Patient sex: M
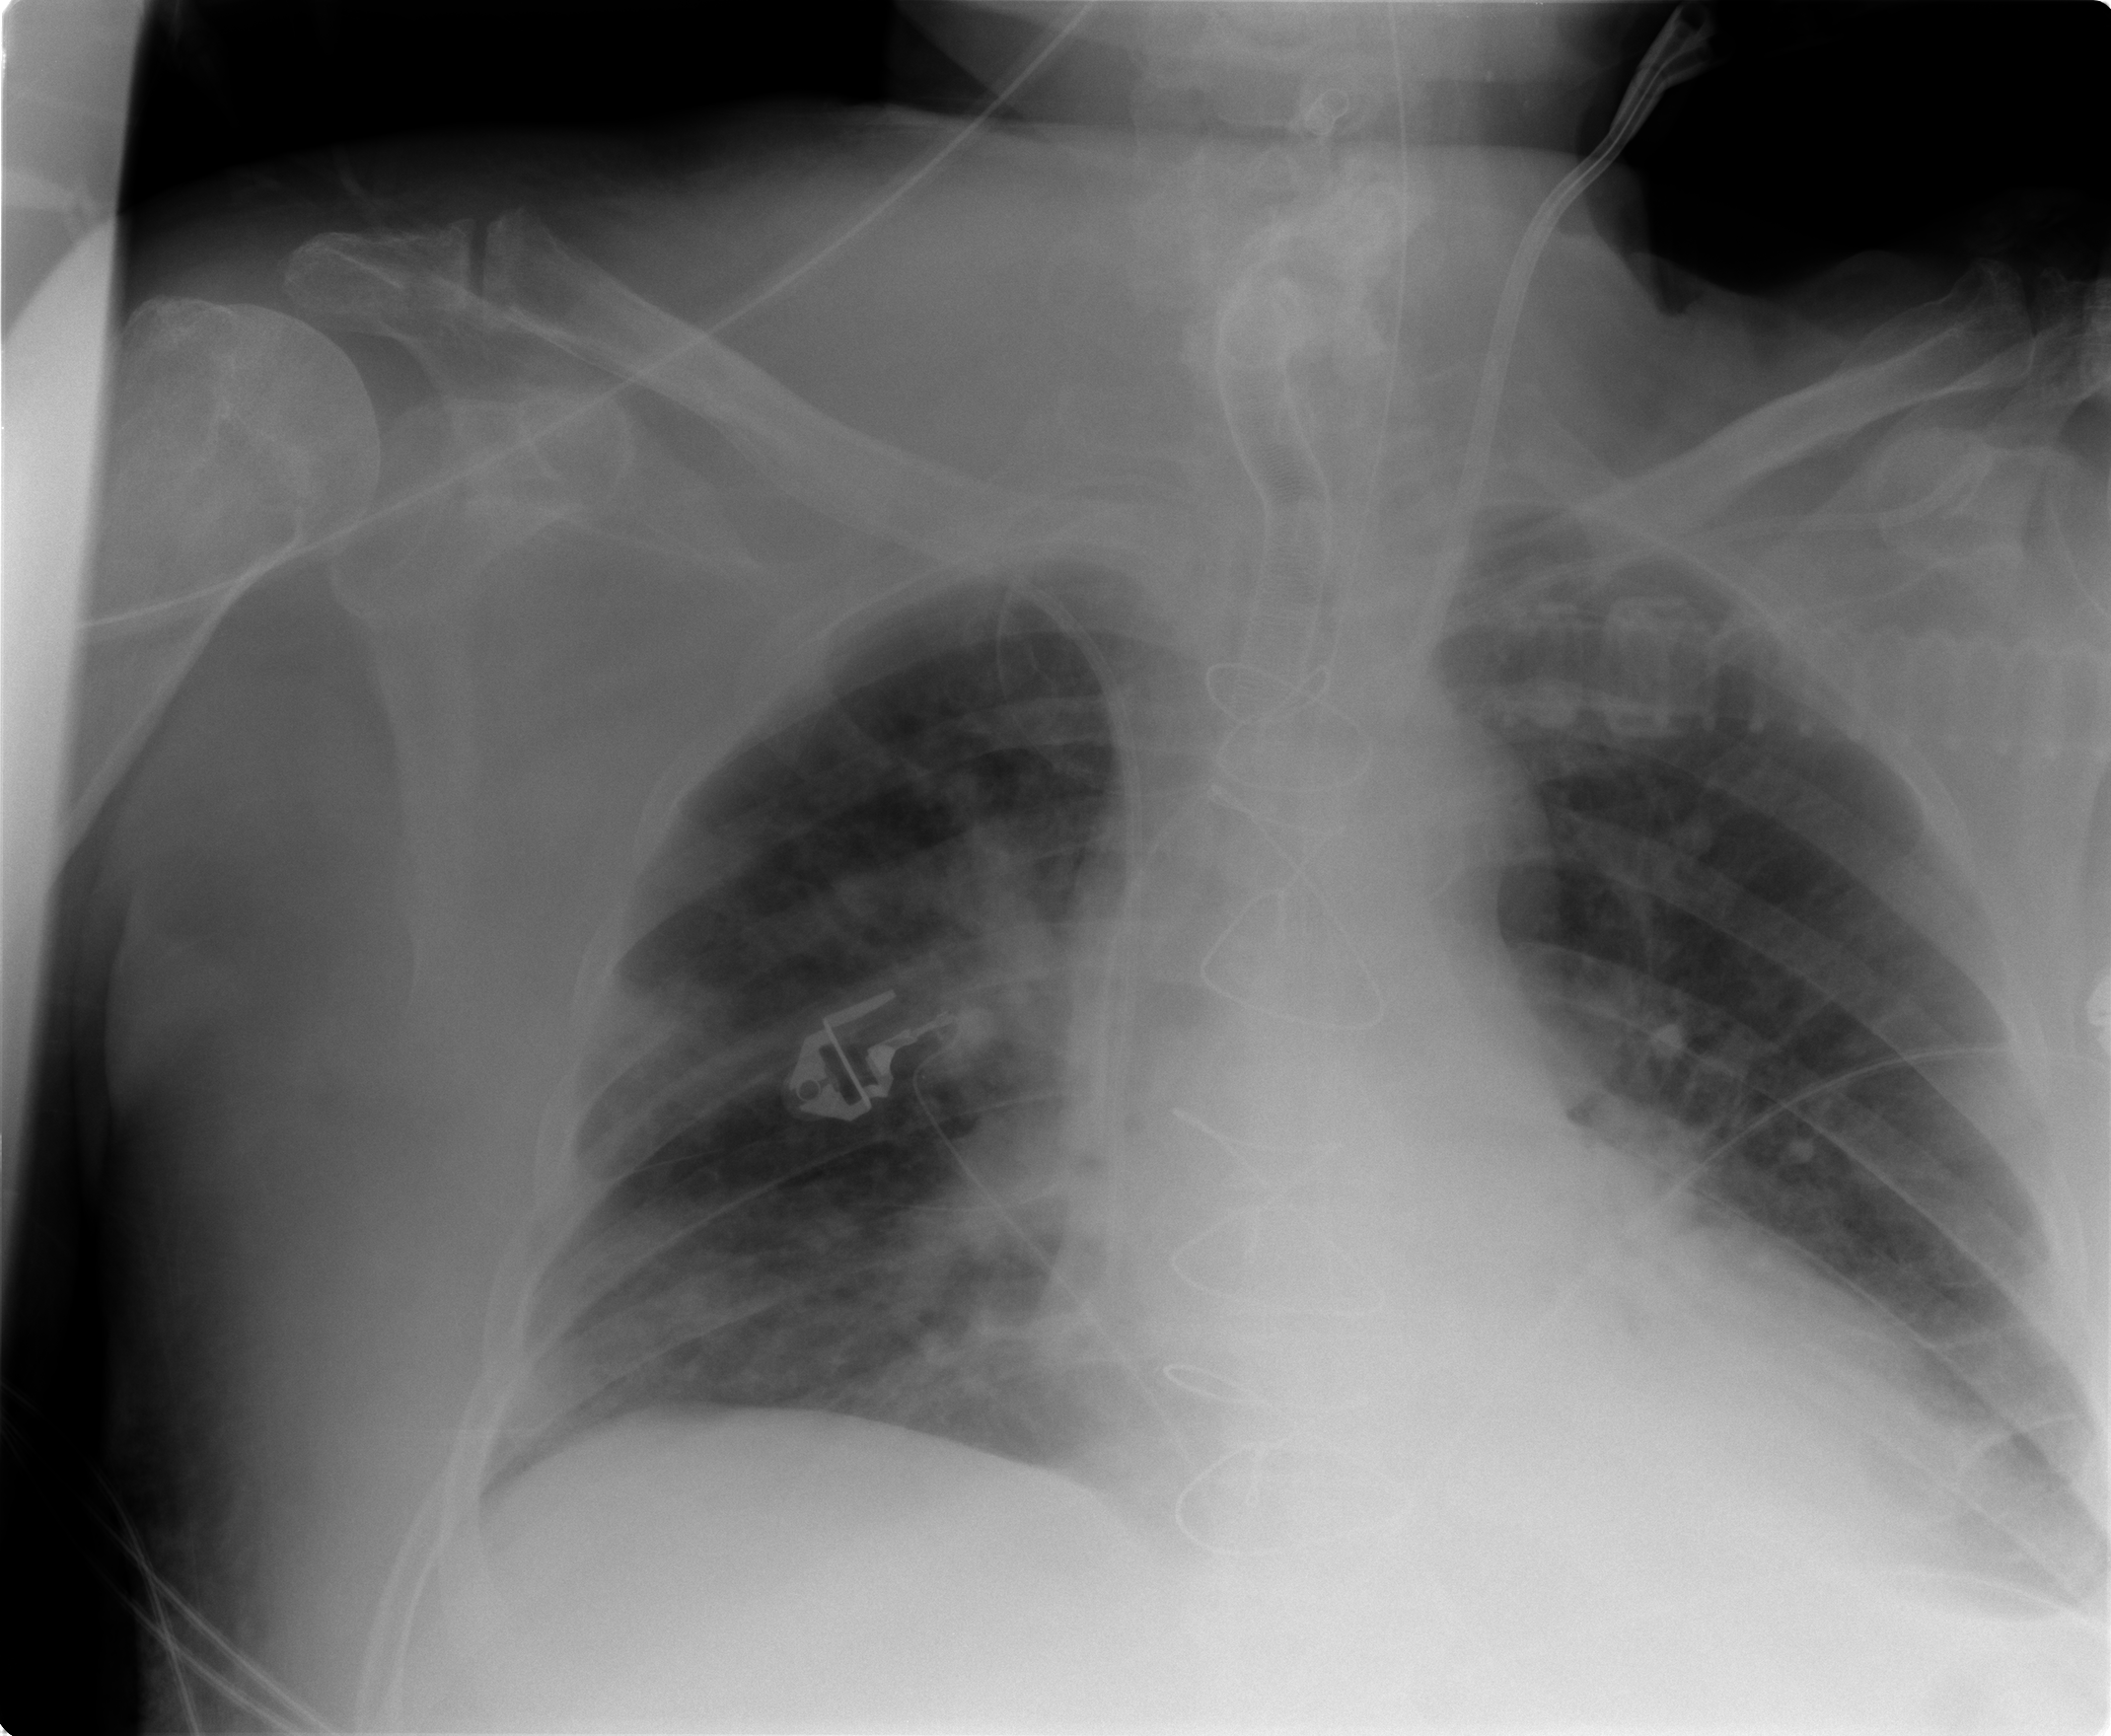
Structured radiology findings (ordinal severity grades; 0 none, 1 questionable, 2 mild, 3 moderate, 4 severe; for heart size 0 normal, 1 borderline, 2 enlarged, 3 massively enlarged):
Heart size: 0
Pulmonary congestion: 3
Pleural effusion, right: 0
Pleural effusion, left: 2
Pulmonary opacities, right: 3
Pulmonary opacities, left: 2
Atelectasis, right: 2
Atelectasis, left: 2